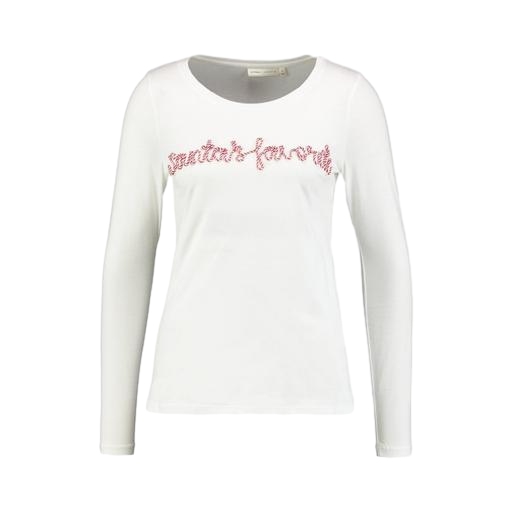
longsleeve t-shirt, logo-embroidered top, white long sleeve story glitter tee, white background